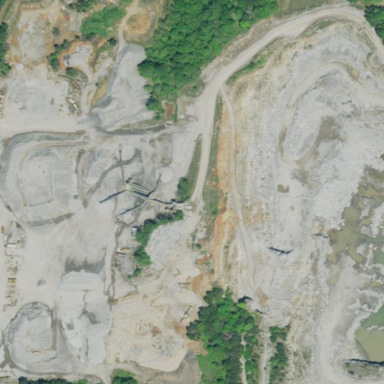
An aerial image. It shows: Quarry area.